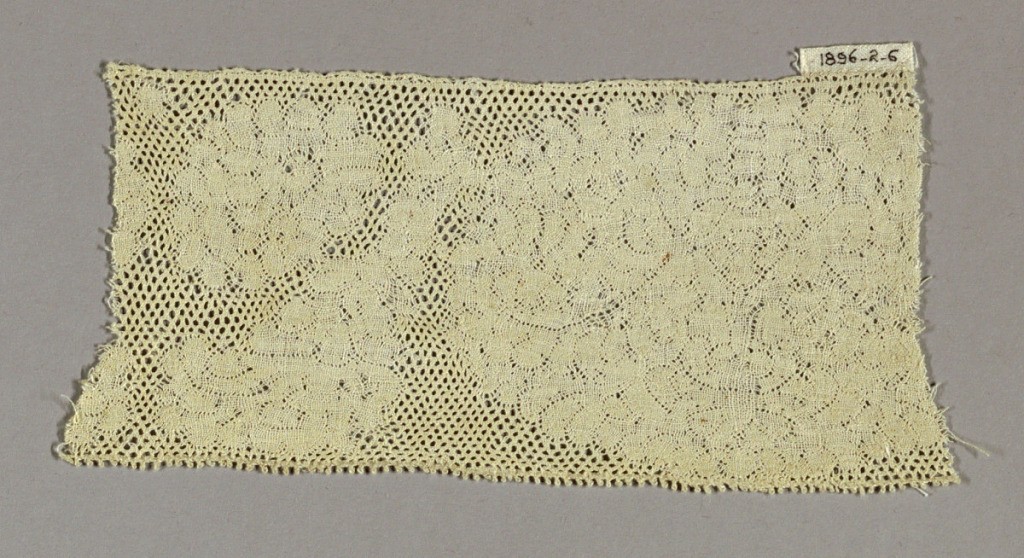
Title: Fragment
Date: late 17th century
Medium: linen Technique: bobbin lace (early Valenciennes ground)
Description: Straight-edged fragment with Valenciennes ground in a large, solidly massed floral design.